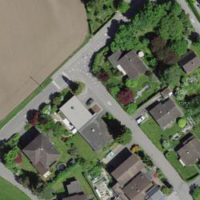
EUNIS habitat code: 54
Species observed at this site:
Ribes nigrum